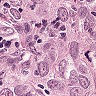
Metastatic tissue present: yes